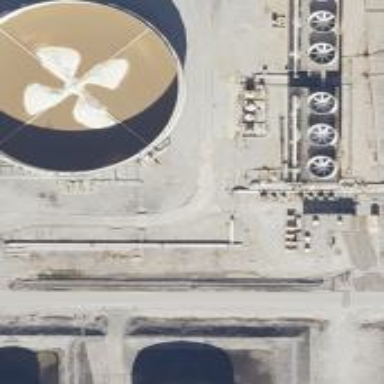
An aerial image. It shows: Storage tank that is man-made.